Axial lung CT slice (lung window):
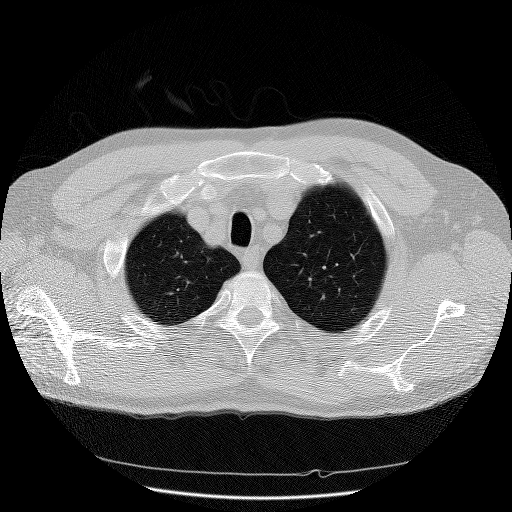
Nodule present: no